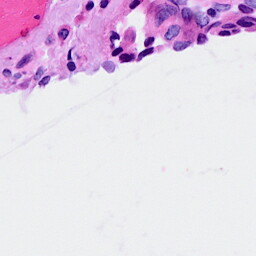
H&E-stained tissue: Breast